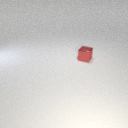
small red metal cube